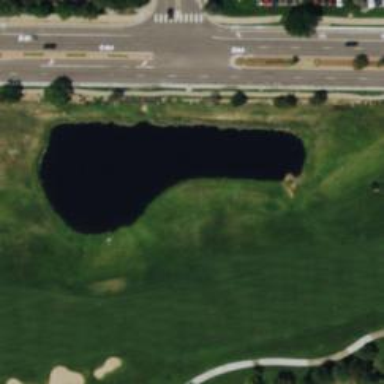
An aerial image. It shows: Water hazard on golf course. The hazard is natural water feature.